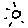
Label: sun